Question: I am receiving this error when I attempt to authenticate to my Security Check:
'''
errorCode: "APPLICATION_DOES_NOT_EXIST"
errorMsg: "Application doesn't exist"
'''
Here is the error in the server log:
> [10/18/16 13:59:32:991 CDT] <PHONE> m.mfp.server.registration.internal.rest.RegistrationEndpoint E Failed to process registration request.
com.ibm.mfp.server.security.shared.MFPRESTException: 400; headers=[]; body={ errorCode=APPLICATION_DOES_NOT_EXIST errorMsg=Application doesn't exist}
at com.ibm.mfp.server.security.internal.context.ClientSecurityContextImpl.load(ClientSecurityContextImpl.java:178)
at sun.reflect.GeneratedMethodAccessor179.invoke(Unknown Source)
at sun.reflect.DelegatingMethodAccessorImpl.invoke(DelegatingMethodAccessorImpl.java:43)
at java.lang.reflect.Method.invoke(Method.java:498)
I used the <URL>.
I also used the <URL> to handle logging-in.
The UserLogin adapter appears in the MobileFirst Console:

I am unsure what this error means. Google shows no results for this error.
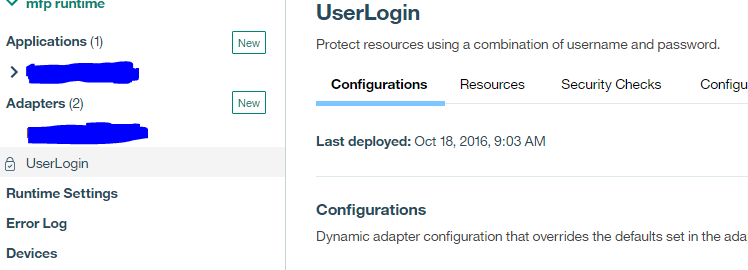
Answer: I don't think this relates to the security check at all...
As mentioned by Norton, the error is just that - the identifier of the application is not present, in its correct form, in the server.
And as mentioned by Vivin, by using the MobileFirst CLI to register the application (instead of doing so manually via the console), you can minimize the chance of registration "failure" (i.e. incorrectly registering the application).
It could be that when registering the application, you incorrectly entered its version number. Perhaps you've used "1.0" instead of "1.0.0.".
So you can check the following:
1. The version (can be found in the config.xml file)
2. The application identifier (can also be found in the config.xml file)
Or use the CLI, from the root folder of the Cordova app: 'mfpdev app register'.